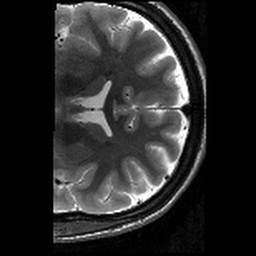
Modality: T2w
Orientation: coronal
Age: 25
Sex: male
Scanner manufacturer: siemens
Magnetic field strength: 3 T
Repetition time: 8.02 s
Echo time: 0.08 s